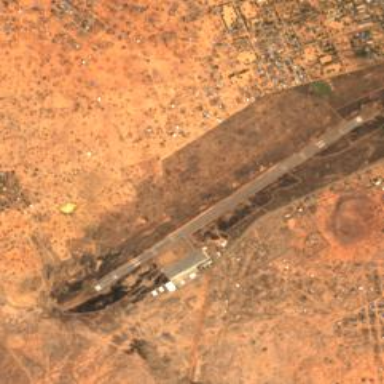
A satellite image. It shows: Public aerodrome or airport.